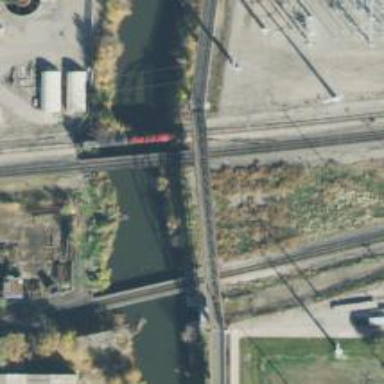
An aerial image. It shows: Trestle bridge over railway tracks.